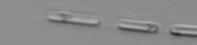
Label: Skeletonema